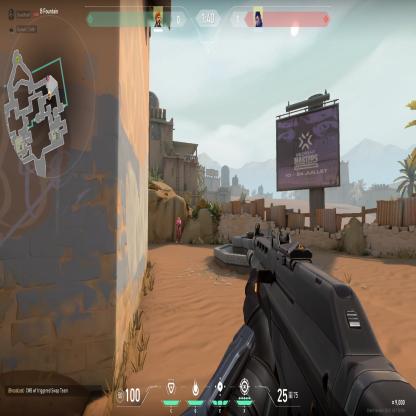
Label: enemy